Interaction volume radius: 10 \u00c5
Interaction volume height: 20 \u00c5
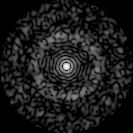
Disorder parameter: 0.8263